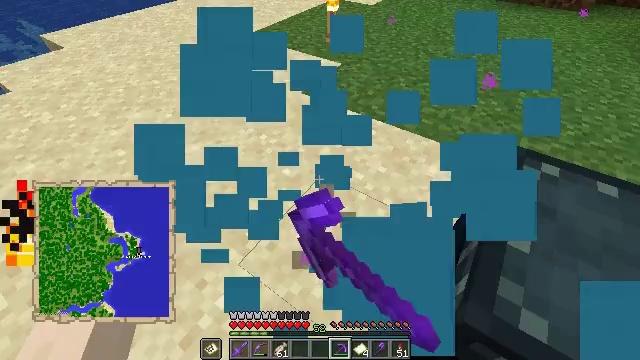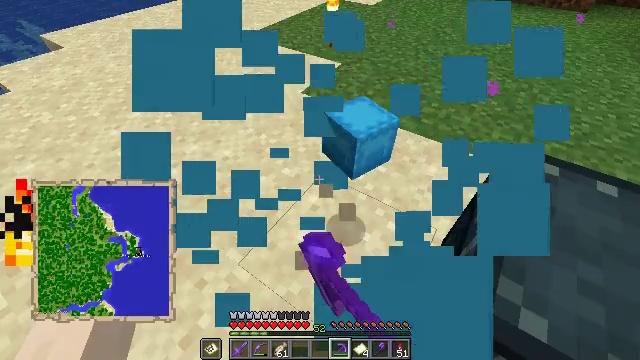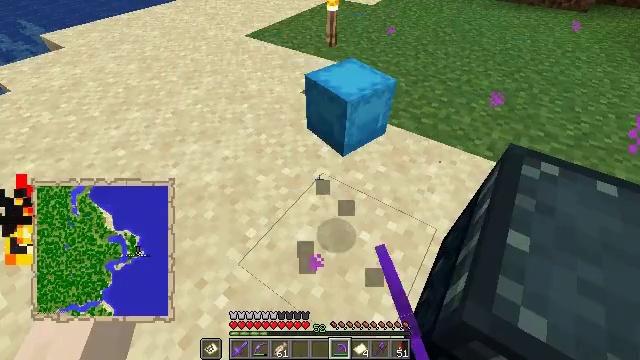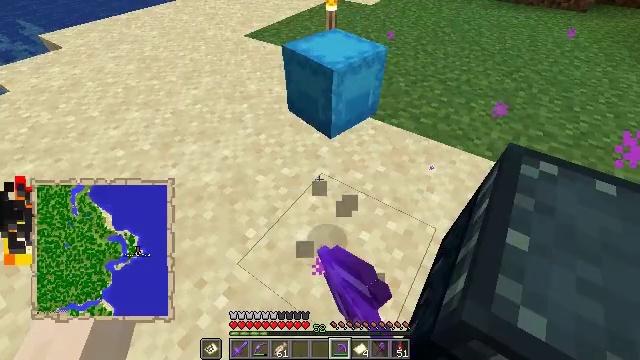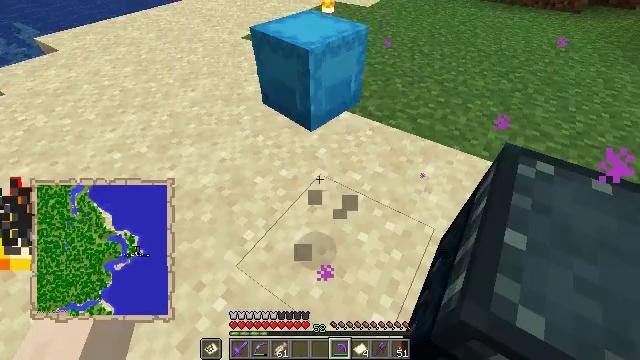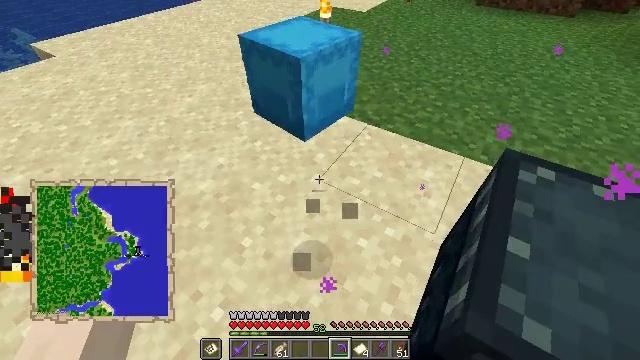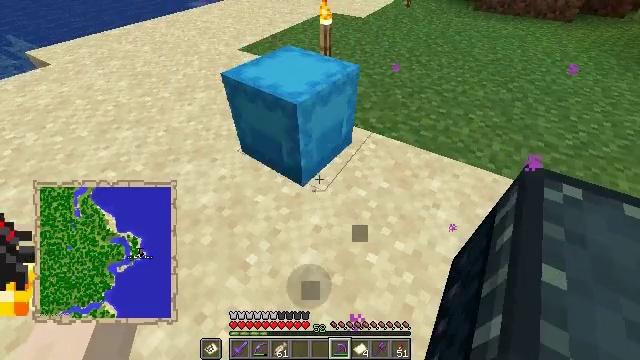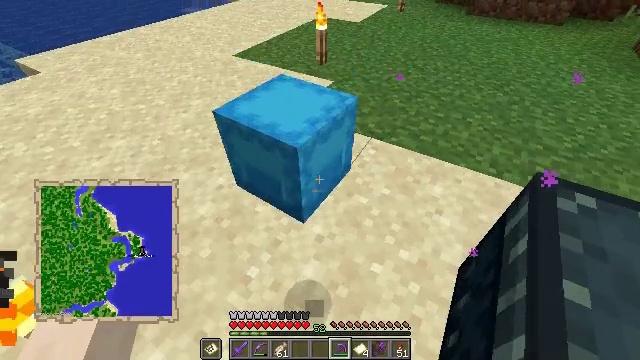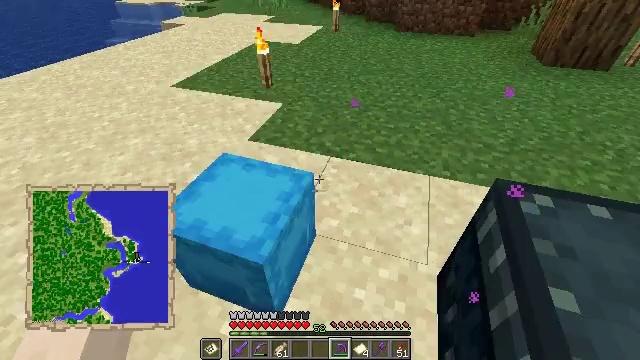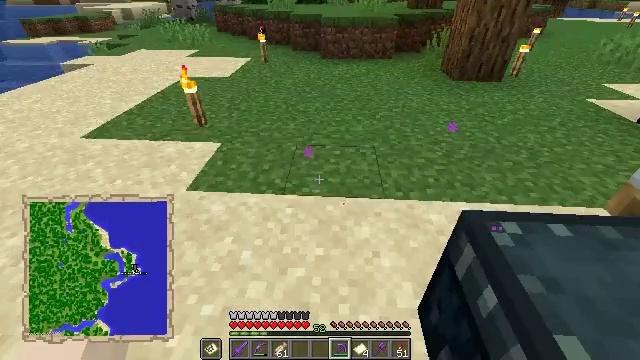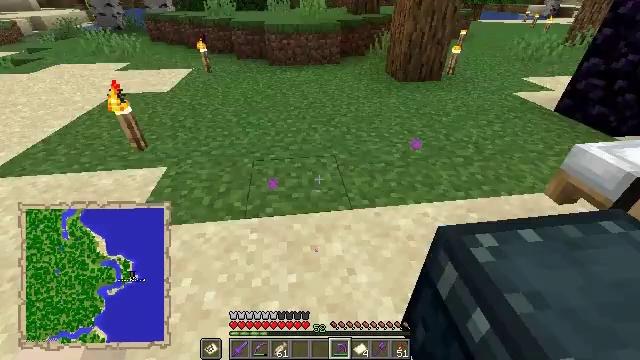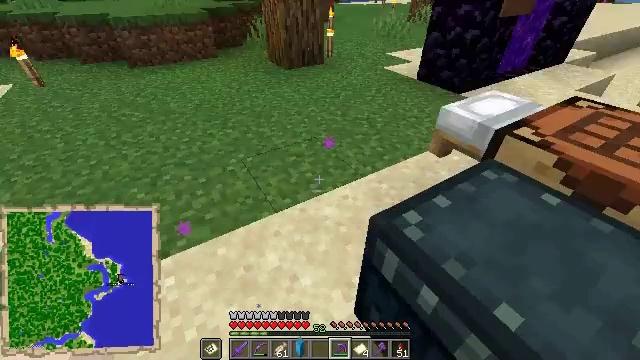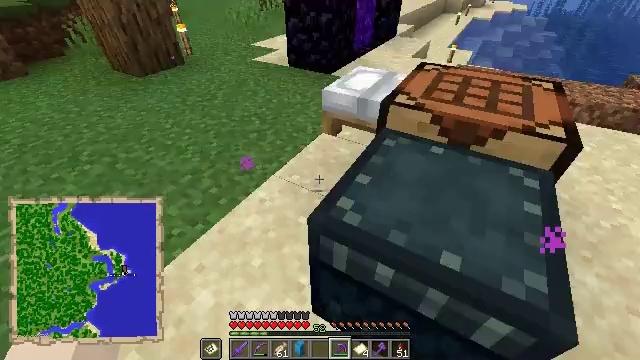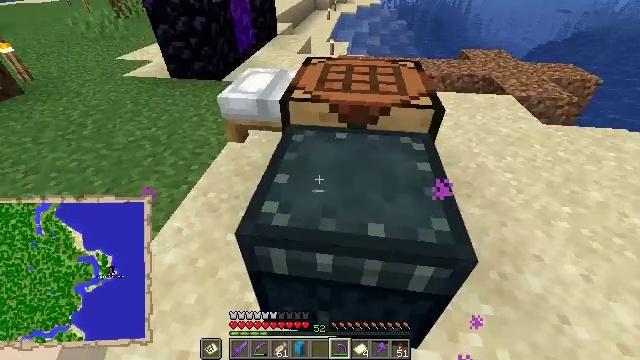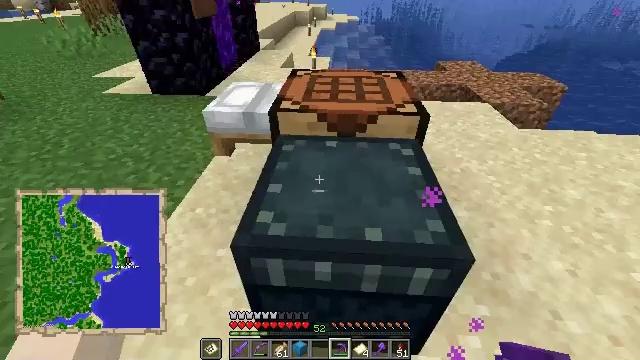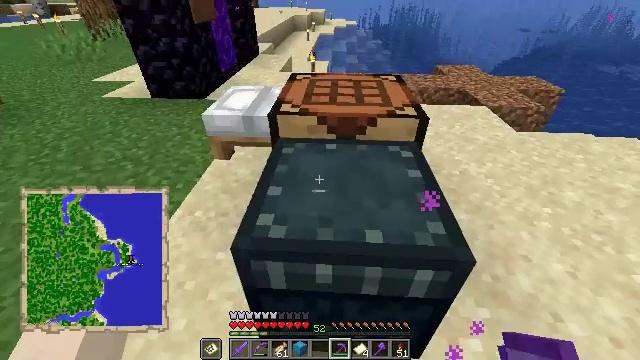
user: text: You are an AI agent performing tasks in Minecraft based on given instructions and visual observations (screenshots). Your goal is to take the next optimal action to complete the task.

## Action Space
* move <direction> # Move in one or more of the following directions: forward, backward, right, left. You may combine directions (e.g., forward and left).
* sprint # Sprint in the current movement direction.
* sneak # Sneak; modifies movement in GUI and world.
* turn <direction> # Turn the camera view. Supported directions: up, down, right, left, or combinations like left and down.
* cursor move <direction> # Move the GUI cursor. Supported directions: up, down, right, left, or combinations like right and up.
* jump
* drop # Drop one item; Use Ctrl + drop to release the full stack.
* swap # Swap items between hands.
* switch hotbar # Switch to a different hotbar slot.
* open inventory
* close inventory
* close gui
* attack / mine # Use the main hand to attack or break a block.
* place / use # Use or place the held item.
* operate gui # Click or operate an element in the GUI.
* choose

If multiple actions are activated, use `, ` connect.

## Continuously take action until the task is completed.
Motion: motion action
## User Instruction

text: Retrieve the ender chest safely.
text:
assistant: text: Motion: attack / mine
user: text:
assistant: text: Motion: attack / mine
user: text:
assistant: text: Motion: no_op
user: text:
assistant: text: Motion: no_op
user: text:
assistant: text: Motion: move forward
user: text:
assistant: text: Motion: move forward
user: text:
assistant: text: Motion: move forward, turn right
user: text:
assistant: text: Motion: move forward, turn right and up
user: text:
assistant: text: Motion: move forward, turn right and up
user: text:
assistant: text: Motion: move forward, turn right
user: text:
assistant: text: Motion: turn right and down
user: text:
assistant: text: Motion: turn right and down
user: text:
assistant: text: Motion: turn right
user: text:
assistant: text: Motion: turn right and up
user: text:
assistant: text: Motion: no_op
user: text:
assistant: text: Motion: no_op
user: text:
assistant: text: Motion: no_op
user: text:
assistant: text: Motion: no_op
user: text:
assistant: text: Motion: no_op
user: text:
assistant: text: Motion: no_op
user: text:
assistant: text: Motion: turn right and down, use / place
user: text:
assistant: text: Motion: use / place
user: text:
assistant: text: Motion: use / place
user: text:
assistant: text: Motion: no_op
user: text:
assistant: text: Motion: no_op
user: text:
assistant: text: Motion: no_op
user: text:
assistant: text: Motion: no_op
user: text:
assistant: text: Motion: no_op
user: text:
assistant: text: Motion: no_op
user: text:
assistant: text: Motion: no_op